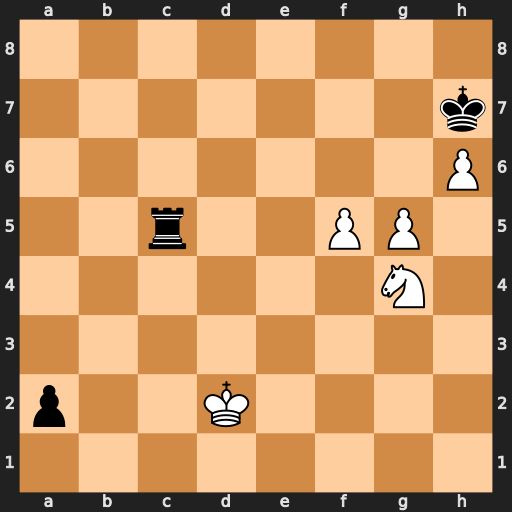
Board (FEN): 8/7k/7P/2r2PP1/6N1/8/p2K4/8
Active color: w
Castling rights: -
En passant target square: -
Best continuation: g6+ Kh8 g7+ Kh7 Nf6+ Kxh6 g8=Q